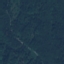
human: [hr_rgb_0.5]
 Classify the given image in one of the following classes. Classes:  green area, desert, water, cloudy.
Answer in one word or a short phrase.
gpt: green area